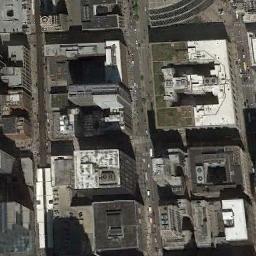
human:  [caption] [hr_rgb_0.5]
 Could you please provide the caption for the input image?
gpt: The houses line up neatly .

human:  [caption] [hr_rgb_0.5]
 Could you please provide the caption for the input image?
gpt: A commercial area with some buildings arranged neatly and some roads go through the commercial area .

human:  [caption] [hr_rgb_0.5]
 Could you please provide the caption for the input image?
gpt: In a commercial district there are several tall buildings of different shapes and several roads with many cars .

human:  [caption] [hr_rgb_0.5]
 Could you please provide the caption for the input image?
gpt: The commercial area is near the road with many cars .

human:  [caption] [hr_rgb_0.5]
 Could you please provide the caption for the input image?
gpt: There are some buildings with white roofs on a commercial area .